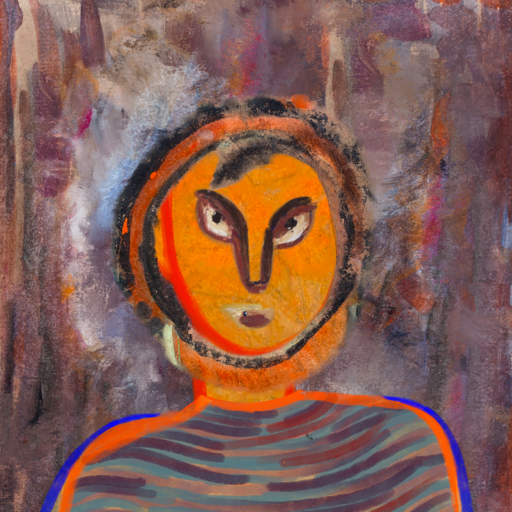
Background: Hypocrite, Head And Neck Front: Sisters, Face Front: After_Raid, Bust: Experience, Hair Front: Childish, Head Accessory: Blank, Second Necklace: Blank, Necklace: Blank, Baby: Blank